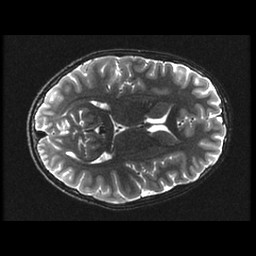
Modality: T2w
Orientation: axial
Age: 14
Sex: male
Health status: ill
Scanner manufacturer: ge
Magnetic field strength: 3 T
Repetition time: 7.5 s
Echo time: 0.1015 s